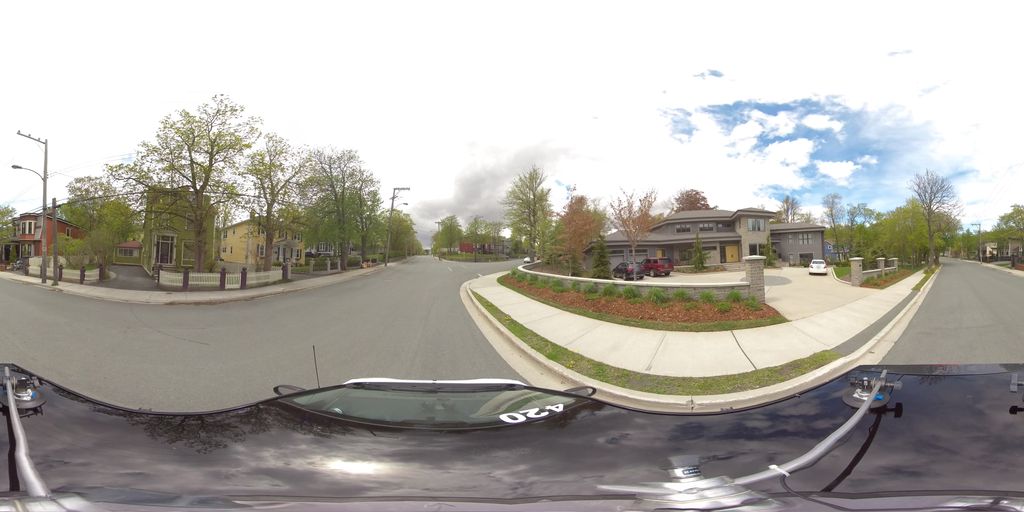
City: st_johns